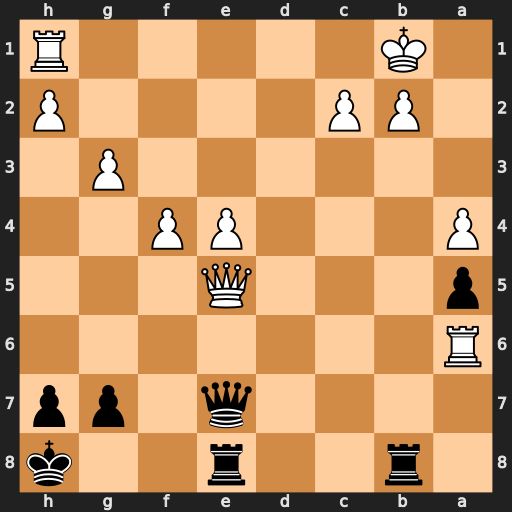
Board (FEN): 1r2r2k/4q1pp/R7/p3Q3/P3PP2/6P1/1PP4P/1K5R
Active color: b
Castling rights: -
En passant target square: -
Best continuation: Qb4 Qxe8+ Rxe8